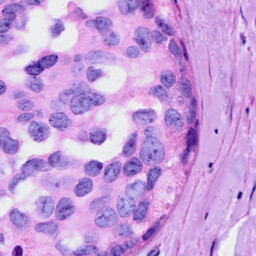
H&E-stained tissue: Breast